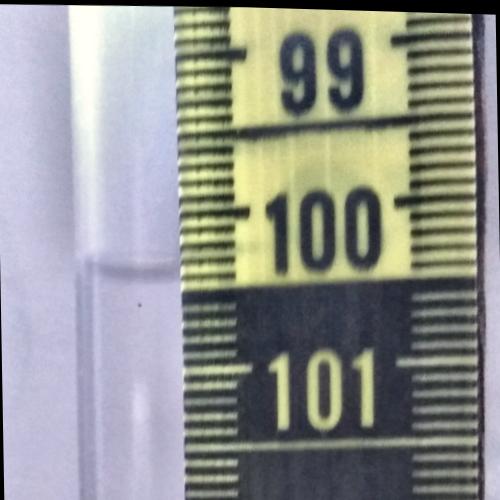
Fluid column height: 100.4 cm